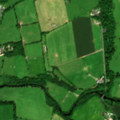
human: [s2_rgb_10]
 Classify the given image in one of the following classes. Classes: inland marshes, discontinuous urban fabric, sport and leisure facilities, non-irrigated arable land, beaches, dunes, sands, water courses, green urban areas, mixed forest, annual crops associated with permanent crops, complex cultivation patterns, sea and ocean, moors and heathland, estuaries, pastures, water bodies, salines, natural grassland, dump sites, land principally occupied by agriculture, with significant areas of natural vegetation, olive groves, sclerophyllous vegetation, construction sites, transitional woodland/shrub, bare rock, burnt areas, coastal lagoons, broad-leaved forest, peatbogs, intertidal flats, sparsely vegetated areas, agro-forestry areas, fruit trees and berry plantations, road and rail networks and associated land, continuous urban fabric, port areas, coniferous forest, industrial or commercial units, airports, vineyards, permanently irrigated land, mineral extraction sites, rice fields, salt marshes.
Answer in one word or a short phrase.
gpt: pastures, land principally occupied by agriculture, with significant areas of natural vegetation, broad-leaved forest